Question: I'm trying to make the following form in JSF 2.0 but a have some troubles:

1. How can I make <h:selectOneRadio>s with textboxes and textareas inside?
2. How can I disbale the textareas or textboxes when the radio buton isn't selected?
---
: in fact, I have nothing yet about that form. I have only the basic datatable, I'm trying that:
'''
<h:column>
<h:selectOneRadio id="radio" layout="pageDirection" onclick="uncheckOthers(this)" >
<f:selectItem id="radio_1" itemLabel="Accesion Number: ">
<h:inputTextarea id="radio" />
<!-- Or another one objet distinct to <f:selectItem> -->
</f:selectItem>
</h:selectOneRadio>
</h:column>
'''
I found the 'uncheckOthers()' function in this web and the another function of which I think it does the same:
'''
function seleccionarSequencesType(x){
document.getElementById("gi").disabled=true;
for (var i = 0; i < document.solicitud.sequencesType.length; i++) {
if (document.solicitud.sequencesType[i].checked) {
inhabilitar(document.getElementById(document.solicitud.sequencesType[i].value), false);
//document.getElementById(x.value).disabled=false;
} else {
inhabilitar(document.getElementById(document.solicitud.sequencesType[i].value), true);
//document.getElementById(document.solicitud.sequencesType[i].value).disabled=true;
}
}
}
function uncheckOthers(radio) {
var name = radio.name.substring(radio.name.lastIndexOf(':'));
var elements = radio.form.elements;
for (var i = 0; i < elements.length; i++) {
if (elements[i].name.substring(elements[i].name.lastIndexOf(':')) == name) {
elements[i].checked = false;
}
}
radio.checked = true;
}
'''
I have a basic bean with 'String' properties to save the information of the textareas, but it isn't fully developed yet, because at first I want to achieve the above requirement.
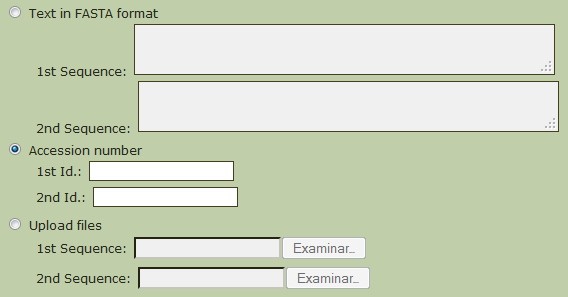
Answer: The standard JSF <URL> everywhere you want.
To disable the text fields depending on the radio button option value, just let its 'disabled' attribute evaluate 'true' when the desired radio button option value is not selected.
Here's a basic kickoff example:
'''
<style>li { list-style-type: none; }</style>
...
<h:form enctype="multipart/form-data">
<t:selectOneRadio id="options" value="#{bean.option}" layout="spread">
<f:selectItem itemValue="text" itemLabel="Text in FASTA format" />
<f:selectItem itemValue="number" itemLabel="Asseccion number" />
<f:selectItem itemValue="file" itemLabel="Upload files" />
<f:ajax render="@form" />
</t:selectOneRadio>
<ul>
<li>
<t:panelGrid columns="2">
<t:panelGroup colspan="2">
<t:radio for="options" index="0" />
</t:panelGroup>
<h:outputLabel for="text1" value="1st sequence" />
<h:inputTextarea id="text1" value="#{bean.text1}" disabled="#{bean.option != 'text'}" />
<h:outputLabel for="text2" value="2nd sequence" />
<h:inputTextarea id="text2" value="#{bean.text2}" disabled="#{bean.option != 'text'}" />
</t:panelGrid>
</li>
<li>
<t:panelGrid columns="2">
<t:panelGroup colspan="2">
<t:radio for="options" index="1" />
</t:panelGroup>
<h:outputLabel for="number1" value="1st id" />
<h:inputText id="number1" value="#{bean.number1}" disabled="#{bean.option != 'number'}" />
<h:outputLabel for="number2" value="2nd id" />
<h:inputText id="number2" value="#{bean.number2}" disabled="#{bean.option != 'number'}" />
</t:panelGrid>
</li>
<li>
<t:panelGrid columns="2">
<t:panelGroup colspan="2">
<t:radio for="options" index="2" />
</t:panelGroup>
<h:outputLabel for="file1" value="1st sequence" />
<t:inputFileUpload id="file1" value="#{bean.file1}" disabled="#{bean.option != 'file'}" />
<h:outputLabel for="file2" value="2nd sequence" />
<t:inputFileUpload id="file2" value="#{bean.file2}" disabled="#{bean.option != 'file'}" />
</t:panelGrid>
</li>
</ul>
<h:commandButton value="Submit" action="#{bean.submit}" />
</h:form>
'''
Please note that Tomahawk also offers a <URL>.